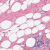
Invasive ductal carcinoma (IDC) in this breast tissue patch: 0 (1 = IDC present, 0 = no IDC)